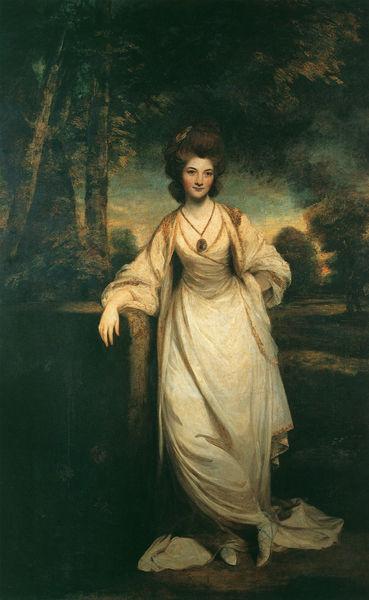
Titel: Lady Elizabeth Compton
Künstler: Sir Joshua Reynolds
Institution: Washington DC, National Gallery of Art
Schlagwörter: baum, blau, dunkel, gemälde, hand, himmel, umhang, weiß, wolken, bäume, grün, landschaft, mädchen, abend, ausschnitt, braun, frau, frisur, hintergrund, kleid, licht, nacht, orange, dame, park, jung, augen, gesicht, stehen, stein, hände, portrait, porträt, öl, natur, sonne, gewand, gold, haare, mantel, stehend, pflanzen, brosche, frontal, poträt, wald, perücke, taille, wangen, schuhe, kette, mauer, vegetation, treppe, bordüre, angelehnt, stufen, haarspange, fräulein, anhänger, amulett, anlehnen, standbein, sone, toupiert, dunkeö, ketter, j`kette